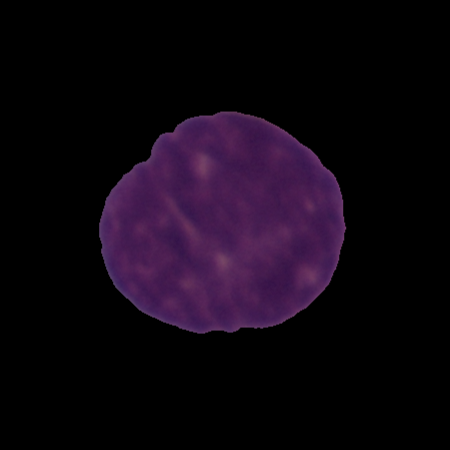
Label: cancer